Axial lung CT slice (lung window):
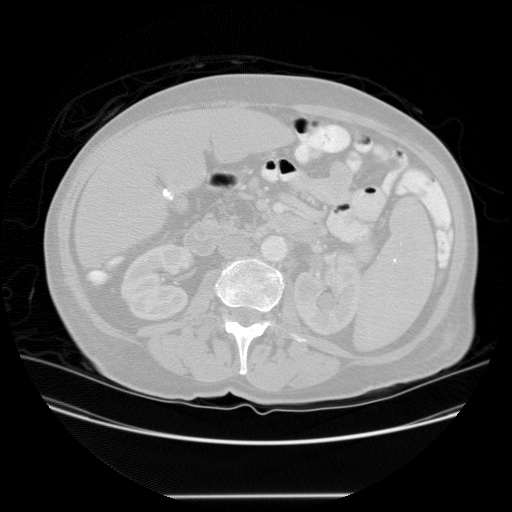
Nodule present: no